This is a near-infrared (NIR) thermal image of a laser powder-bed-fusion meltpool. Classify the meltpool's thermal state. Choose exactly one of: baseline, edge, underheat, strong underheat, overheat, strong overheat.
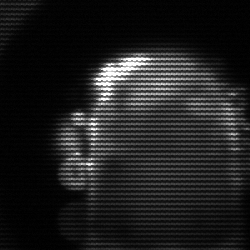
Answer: baseline